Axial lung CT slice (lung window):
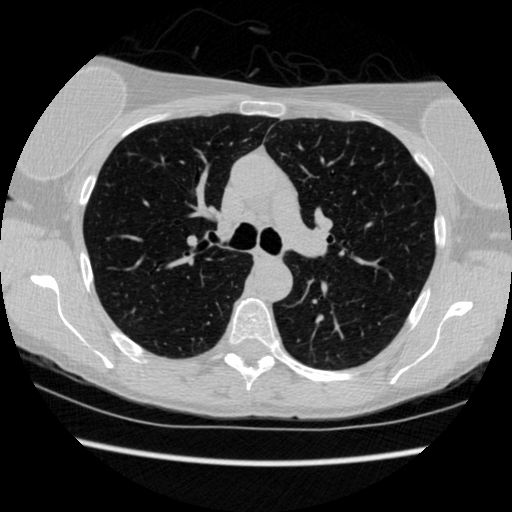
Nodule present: no